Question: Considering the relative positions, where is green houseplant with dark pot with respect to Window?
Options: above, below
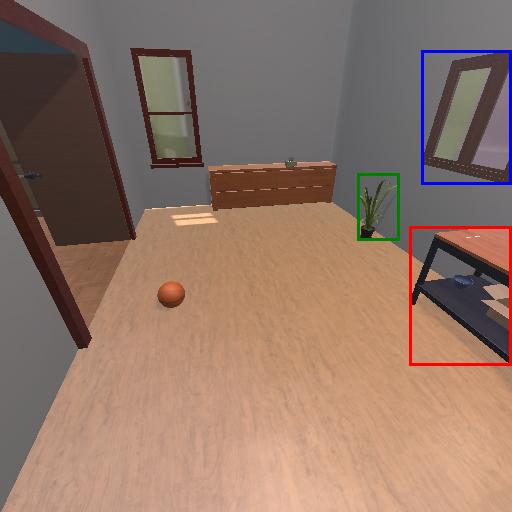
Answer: above